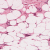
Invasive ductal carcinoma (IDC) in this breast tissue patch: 1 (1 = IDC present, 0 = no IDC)